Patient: sex M, age 30
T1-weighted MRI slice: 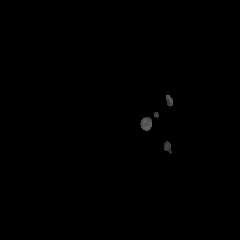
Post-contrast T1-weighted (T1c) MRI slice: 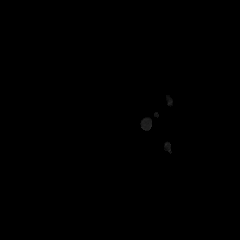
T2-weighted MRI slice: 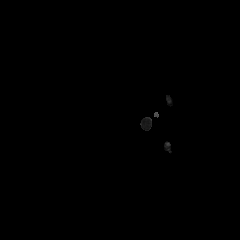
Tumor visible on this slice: no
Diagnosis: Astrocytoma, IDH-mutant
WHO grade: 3